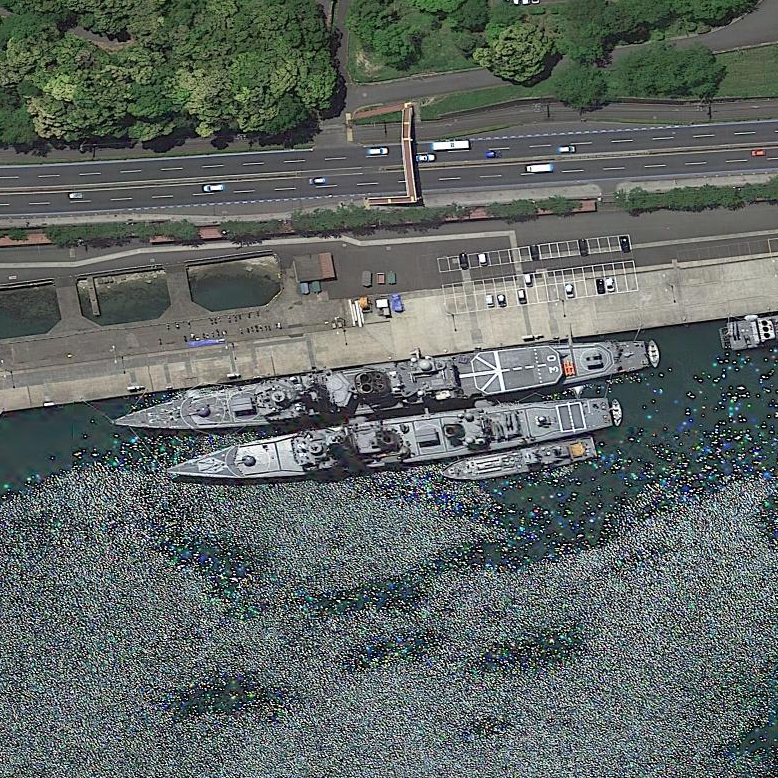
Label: cruiser